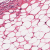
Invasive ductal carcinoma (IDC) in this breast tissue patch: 0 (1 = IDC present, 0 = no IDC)